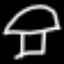
Label: mushroom